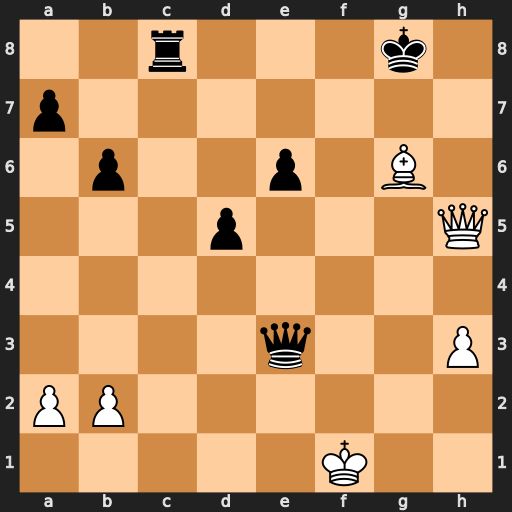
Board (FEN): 2r3k1/p7/1p2p1B1/3p3Q/8/4q2P/PP6/5K2
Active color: w
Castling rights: -
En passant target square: -
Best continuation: Qh7+ Kf8 Qf7#